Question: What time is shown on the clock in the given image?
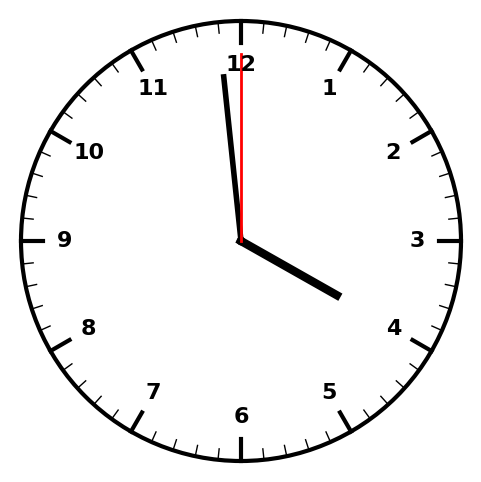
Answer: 03:59:00